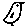
Label: bird